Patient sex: F
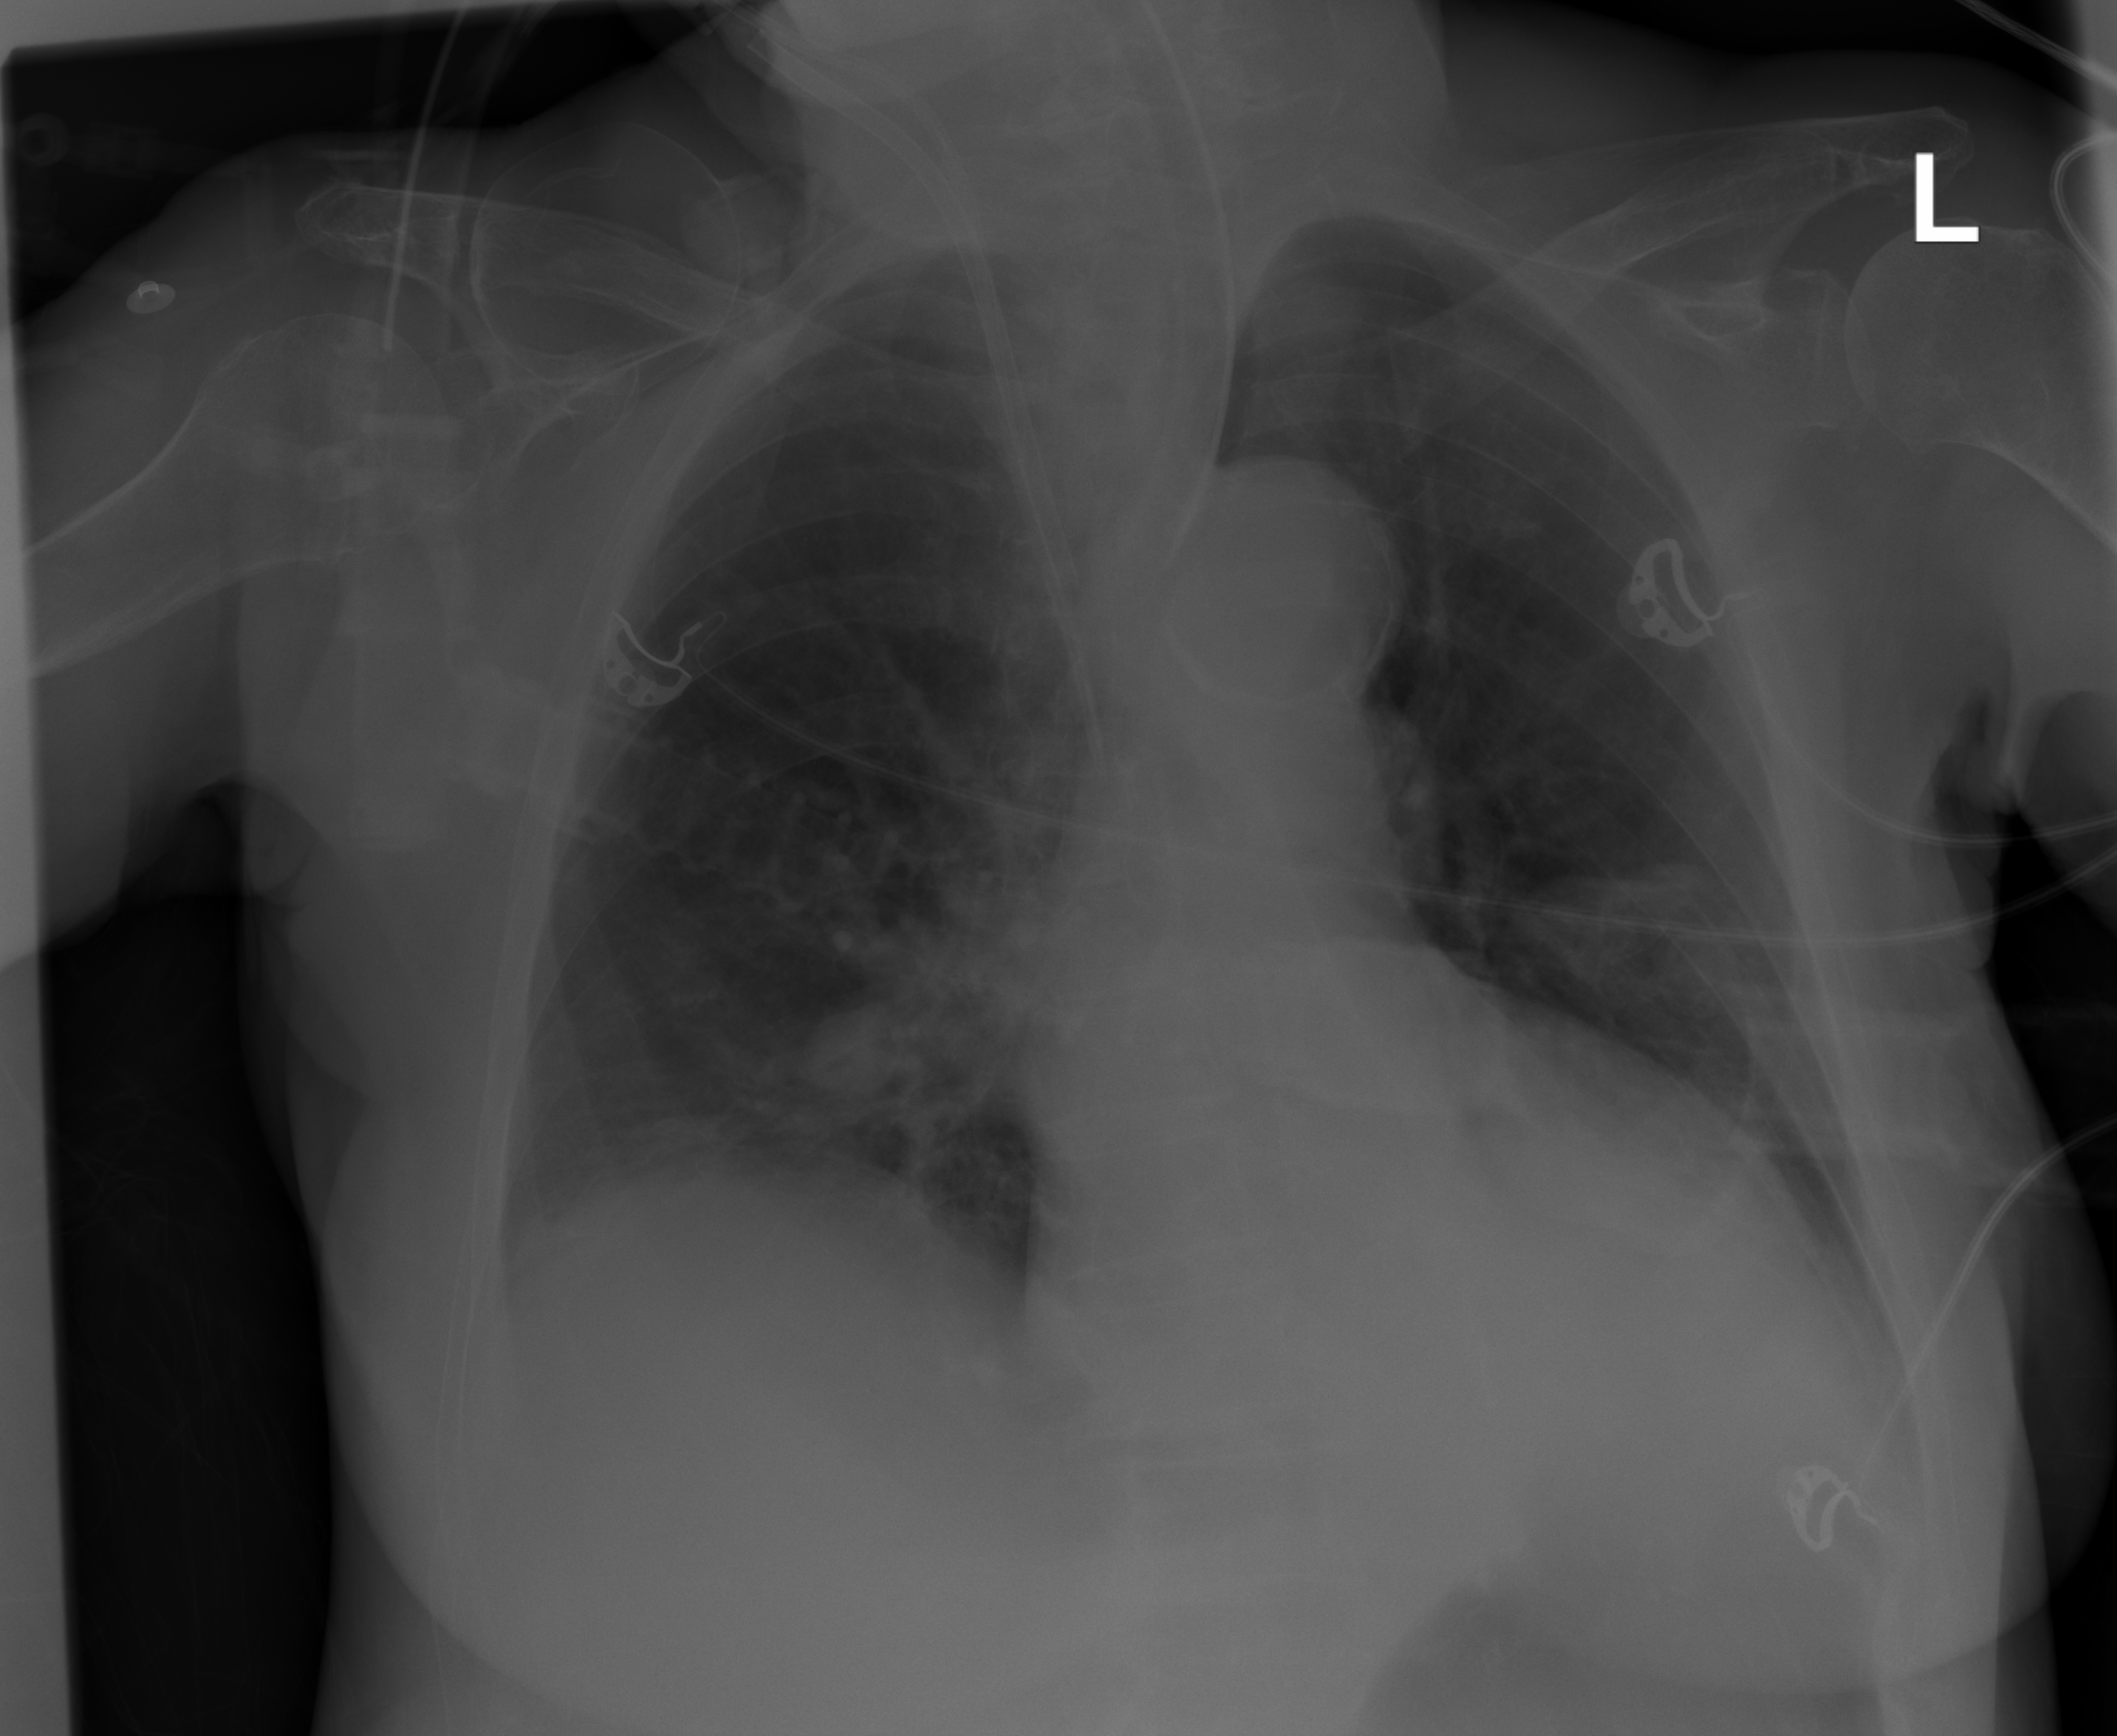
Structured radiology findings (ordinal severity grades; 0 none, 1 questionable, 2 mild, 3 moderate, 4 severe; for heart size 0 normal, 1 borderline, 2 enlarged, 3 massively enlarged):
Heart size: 2
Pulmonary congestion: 0
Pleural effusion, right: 0
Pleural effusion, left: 0
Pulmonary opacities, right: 0
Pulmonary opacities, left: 0
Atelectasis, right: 2
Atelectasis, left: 2